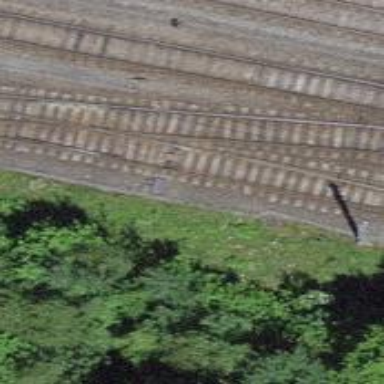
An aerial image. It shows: Railway switch.